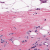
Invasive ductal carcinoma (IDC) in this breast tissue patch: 0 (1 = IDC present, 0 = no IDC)